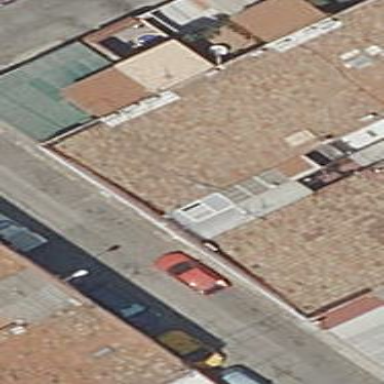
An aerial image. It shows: Terrace building.